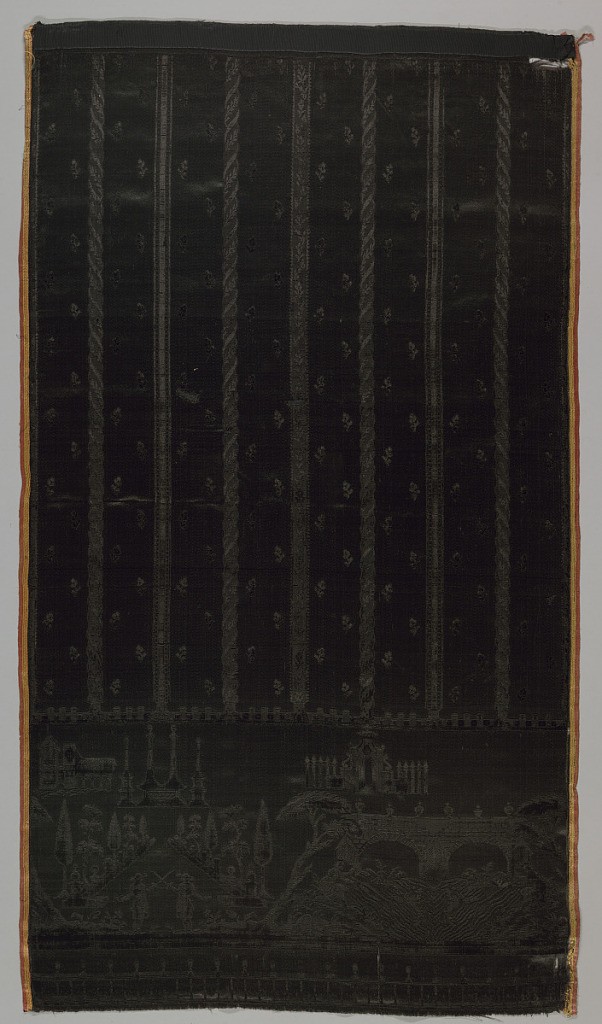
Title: Skirt fragment
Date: late 18th–early 19th century
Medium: silk Technique: cut and uncut supplementary warp pile in a satin foundation
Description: Skirt fragment in all black with a pattern in cut and uncut pile. Narrow decorated vertical stripes on ground scattered with tiny sprigs. Deep hem decoration of symmetrical scenes of fishing figures on either side of a stream swirling under a double-arched bridge alternating with dueling figures in front of allée of obelisks. Portico topped by coronet and with unidentified initials "LL" in background. Wide pink and yellow striped satin selvages.